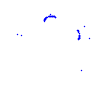
Particle: proton